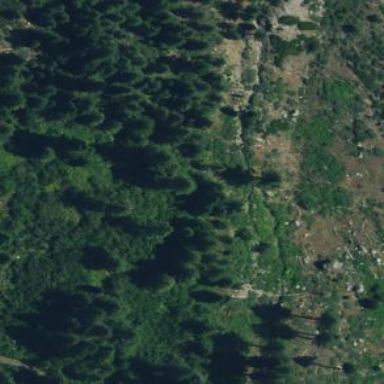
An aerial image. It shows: Evergreen woodland with needle-leaved trees.